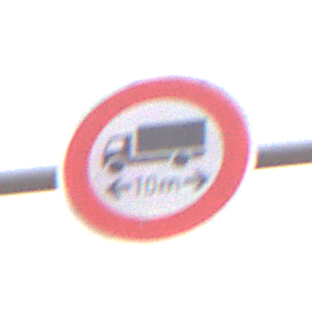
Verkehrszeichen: TatsaechlicheLaenge
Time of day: Midday
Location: Outdoor (RoadRail)
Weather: Overcast
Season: NotSpecified
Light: Natural